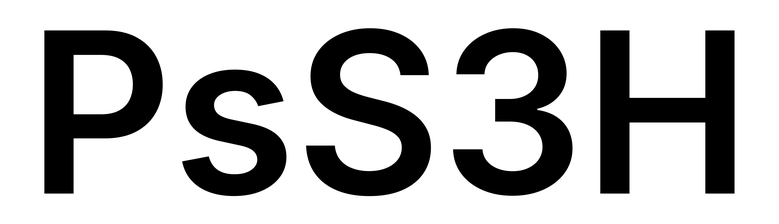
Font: Inter_SemiBold